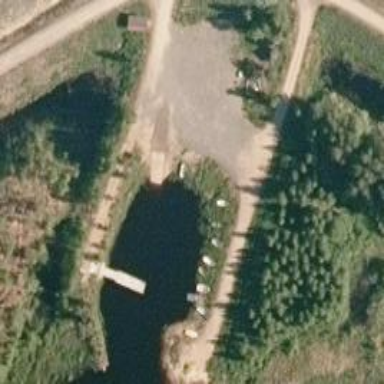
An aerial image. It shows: Slipway for leisure land vehicles on service road.